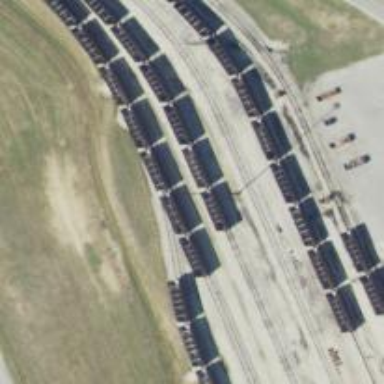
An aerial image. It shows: Railway yard in service.